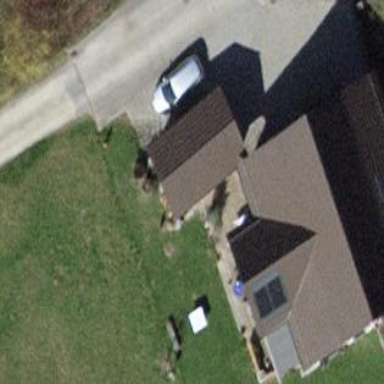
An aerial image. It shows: Garage.